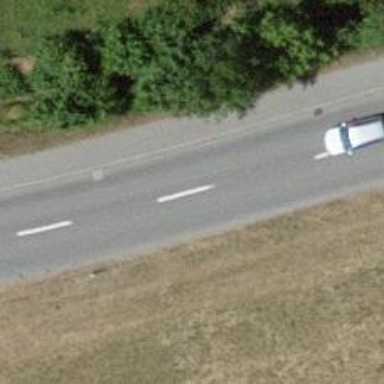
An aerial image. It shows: Tertiary road with asphalt surface.